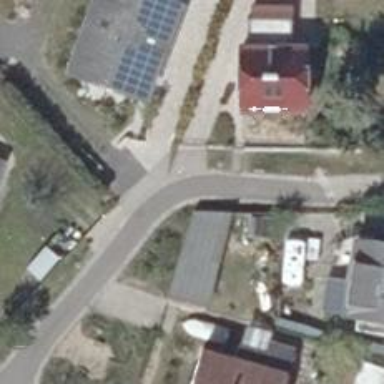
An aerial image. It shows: Residential road with sidewalks on both sides.